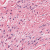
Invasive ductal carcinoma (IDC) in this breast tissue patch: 0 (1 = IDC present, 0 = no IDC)